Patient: sex F, age 38
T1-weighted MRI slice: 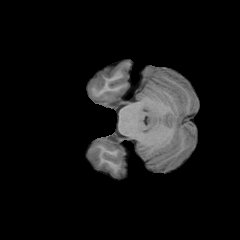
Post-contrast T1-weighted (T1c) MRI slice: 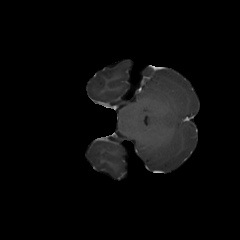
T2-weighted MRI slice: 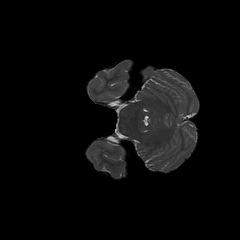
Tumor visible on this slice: no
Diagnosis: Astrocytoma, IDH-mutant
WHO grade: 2